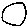
Label: circle